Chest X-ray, AP view. Patient: 46 years old, sex F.
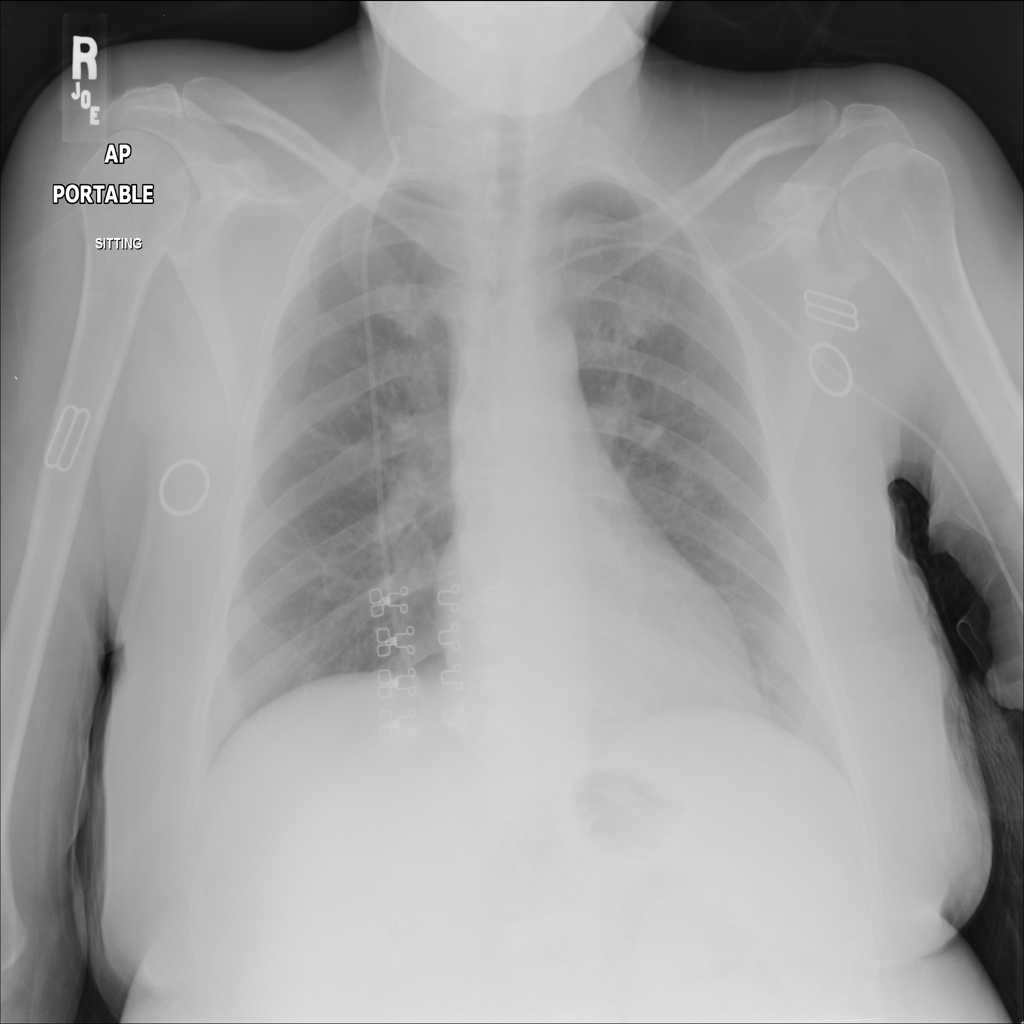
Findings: No Finding